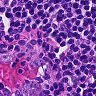
Metastatic tissue present: no